Interaction volume radius: 10 \u00c5
Interaction volume height: 10 \u00c5
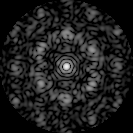
Disorder parameter: 0.6159